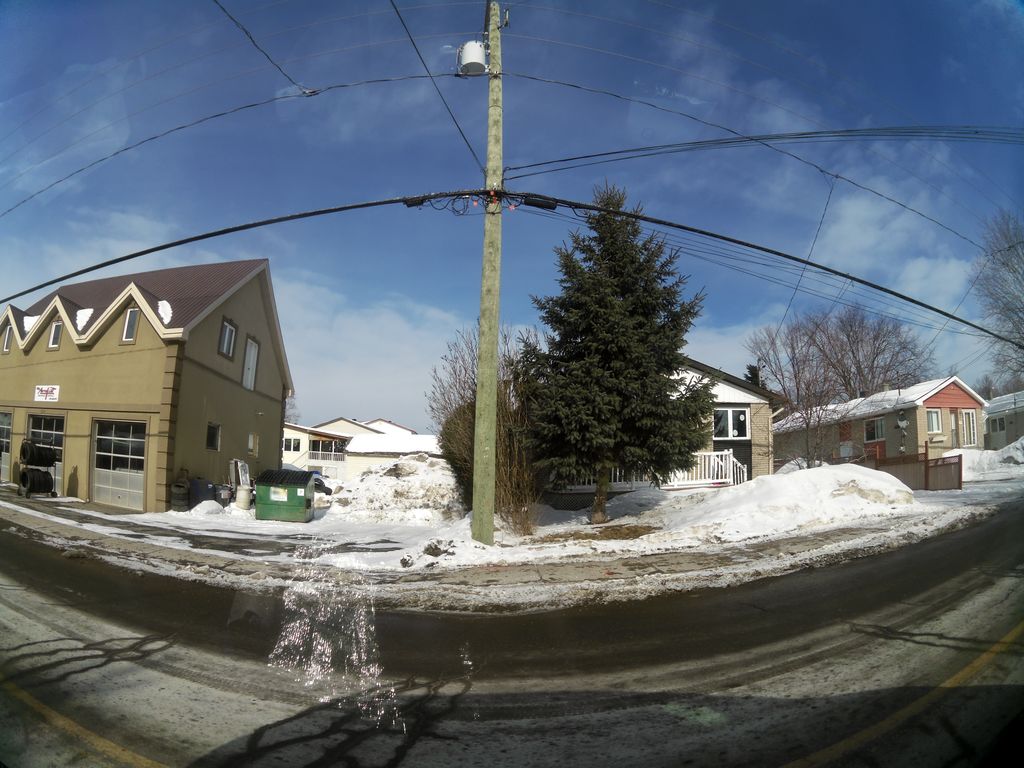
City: ottawa-gatineau